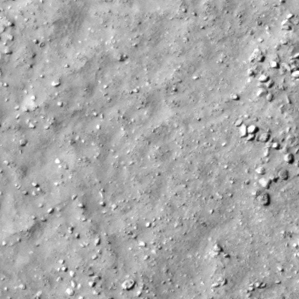
Label: non_frost